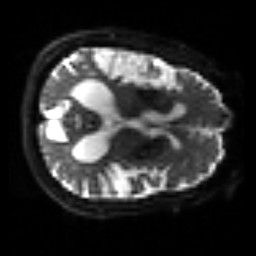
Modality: sbref
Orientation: axial
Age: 69
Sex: male
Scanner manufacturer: siemens
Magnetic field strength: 3 T
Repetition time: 3.2 s
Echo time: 0.081 s